Question: I have a normalized table (table a) and a non-normalized table (table b), like this:

Basically, for each row in table a for the same student ID, I want to read all the parents with the same studentId and put the data into one row in table B.
So if I have 3 rows in table A, then there would be one row in table B with 3 of the 4 parent fields filled in. Any help for an SQl query for this would be appreciated.
Sample for data in table A
'''
parentID studentID parentName
1 1 test
2 1 test1
'''
Result I want in table B
'''
studentID parent1 parent2
1 test test1
'''
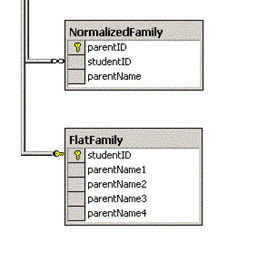
Answer: Here's a query that would generate the flat results you are looking for. Is there a reason you couldn't just make this a view instead of permanently restructuring your data?
'''
with RankedNormalizedFamily as (
select
ROW_NUMBER() over (PARTITION by studentid ORDER BY parentid) as rank
,parentID
,studentID
,parentName
from
NormalizedFamily
)
select
studentID
,max(case when rank = 1 then parentName end) as parentName1
,max(case when rank = 2 then parentName end) as parentName2
,max(case when rank = 3 then parentName end) as parentName3
,max(case when rank = 4 then parentName end) as parentName4
from
RankedNormalizedFamily f
group by
studentID
'''
Demo: <URL>
To push this data into 'FlatFamily' you would use an 'INSERT...SELECT':
'''
insert into FlatFamily
select
studentID
...
'''